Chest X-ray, AP view. Patient: 46 years old, sex M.
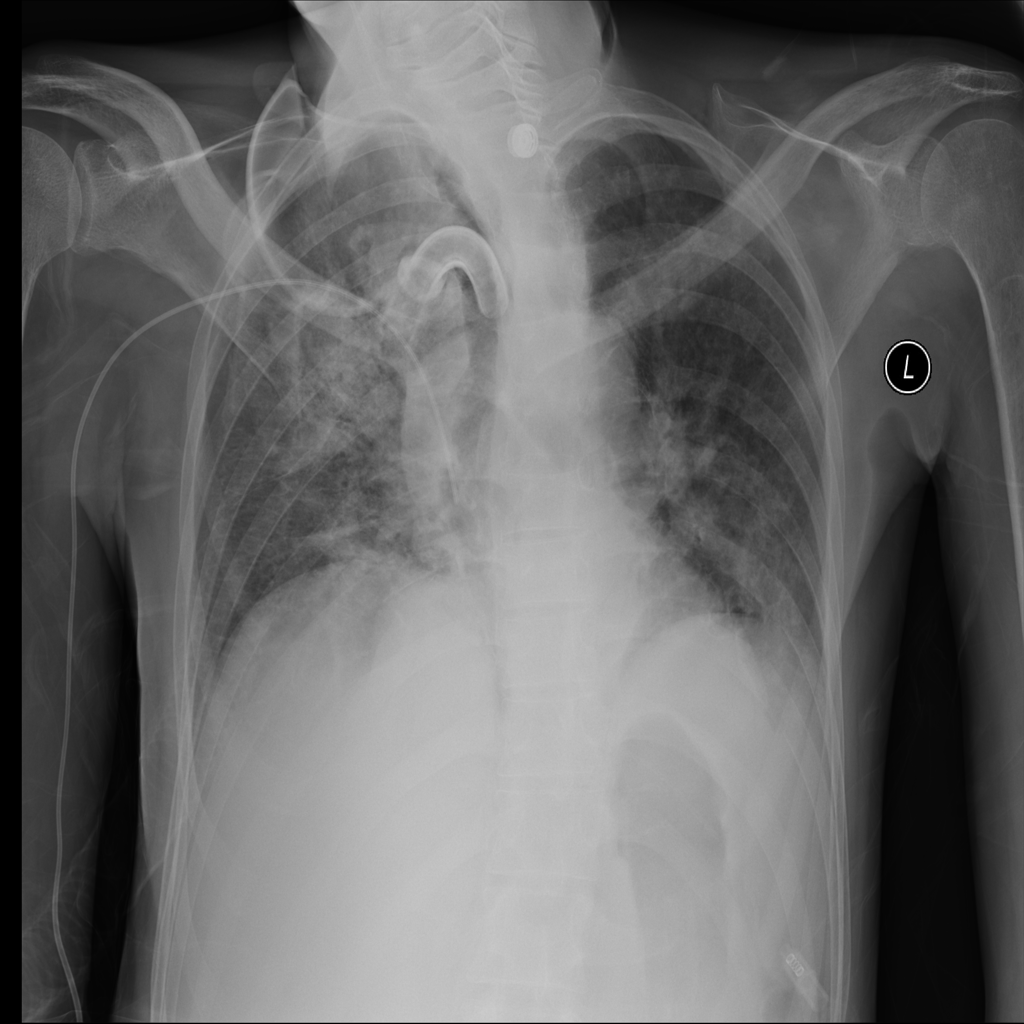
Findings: Infiltration